Question: I have bootstrap well and inside that well there is a div with elements named "parent". Parents are floating left to each other. If div is big enough to fit 4 parents it will fit 4 parents in a row and others in second and so on, if it is big enough to fit three it will fit three in one row ...(size depends on the screen width). The problem appears when div is big for 3 and a half parents or 4 and 20px or something like that. Then the place left is filled with margin as you can see on picture:

How could I keep div with parents horizontally centered inside bootstrap well, so there will never be unevenly distributed margin. Margin should be always the same on left and right side. The code is here (ignore the clear div, it just help with the float of parents, so the well stretches with parents):
'''
/* Some CSS to make the result easier to follow */
.parent {
background-color: white;
outline: 1px solid black;
}
'''
'''
<!-- Latest compiled and minified CSS -->
<link rel="stylesheet" href="https://maxcdn.bootstrapcdn.com/bootstrap/3.3.7/css/bootstrap.min.css" integrity="sha384-BVYiiSIFeK1dGmJRAkycuHAHRg32OmUcww7on3RYdg4Va+PmSTsz/K68vbdEjh4u" crossorigin="anonymous">
<div class="well" style="padding: 2em 0;">
<div class="profile-exams">
<div class="parent" style="float: left; width: 200px" margin="10px;">parent div </div>
<div class="parent" style="float: left; width: 200px" margin="10px;">parent div </div>
<div class="clear" style="clear: both;"></div>
</div>
</div>
'''
The problem is that I can't set static width of "profile-exams", as it varies if there are 2, 3 or 5 boxes inside it. But if I can't define the width, it wouldn't center.
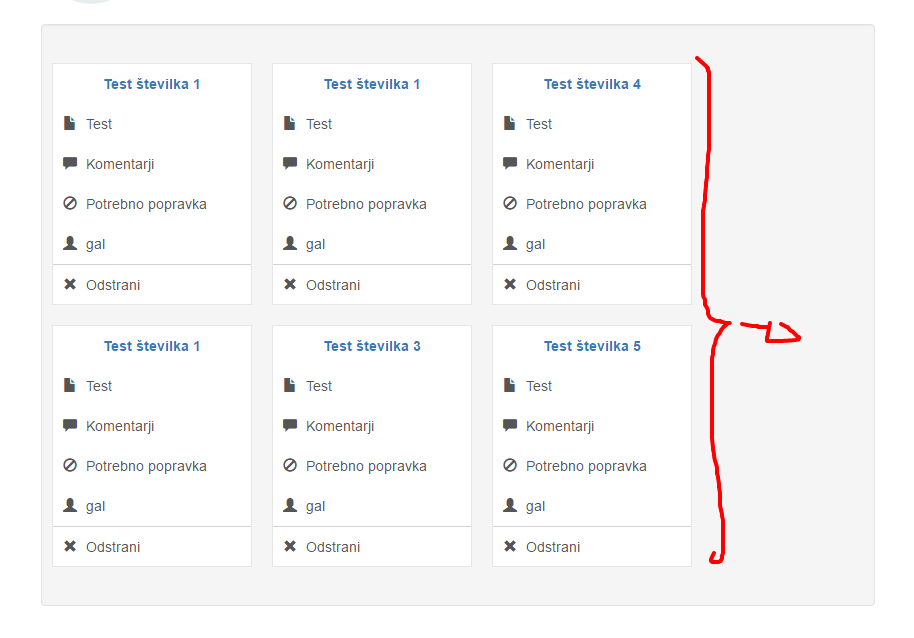
Answer: I'm not sure if this is what you want, but here it is:
'''
.profile-exams {
text-align: center;
}
.parent {
text-align: left;
/* These lines aren't necessary, but just to make the result easier to follow */
background-color: white;
outline: 1px solid black;
}
'''
'''
<!-- Latest compiled and minified CSS -->
<link rel="stylesheet" href="https://maxcdn.bootstrapcdn.com/bootstrap/3.3.7/css/bootstrap.min.css" integrity="sha384-BVYiiSIFeK1dGmJRAkycuHAHRg32OmUcww7on3RYdg4Va+PmSTsz/K68vbdEjh4u" crossorigin="anonymous">
<div class="well" style="padding: 2em 0;">
<div class="profile-exams">
<div class="parent" style="display: inline-block; width: 200px" margin="10px;">parent div </div>
<div class="parent" style="display: inline-block; width: 200px" margin="10px;">parent div </div>
<div class="clear" style="clear: both;"></div>
</div>
</div>
'''
<URL>